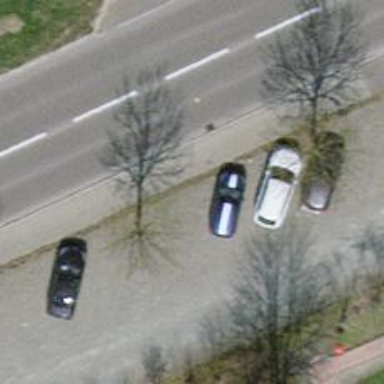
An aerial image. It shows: Parking area with surface.